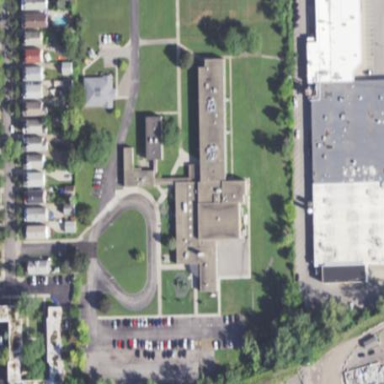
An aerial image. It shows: School building.